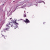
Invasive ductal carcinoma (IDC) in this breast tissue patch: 0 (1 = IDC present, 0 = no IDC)